Contrast-enhanced CT slice 44 of 62
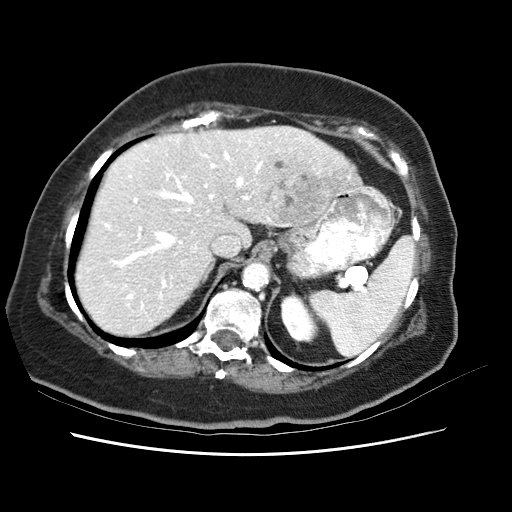
Segmented voxel counts for this case:
Liver: 804653 voxels
Tumor mass: 56528 voxels
Portal vein: 44241 voxels
Abdominal aorta: 3621 voxels